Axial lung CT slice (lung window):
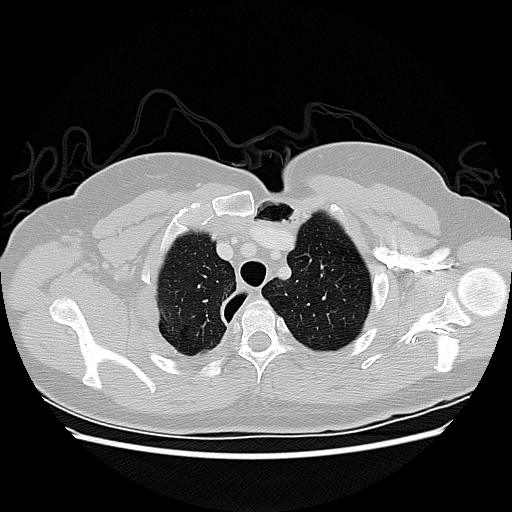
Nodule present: no